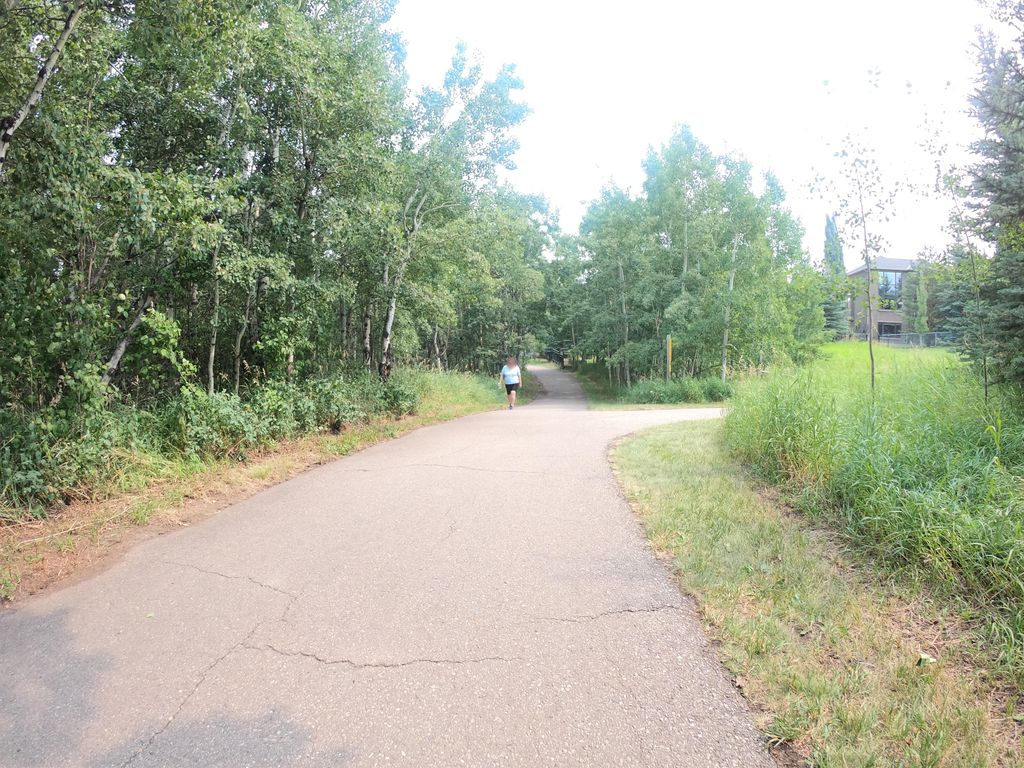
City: calgary